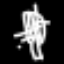
Label: leaf